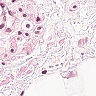
Metastatic tissue present: no